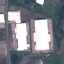
Land use / land cover: Industrial